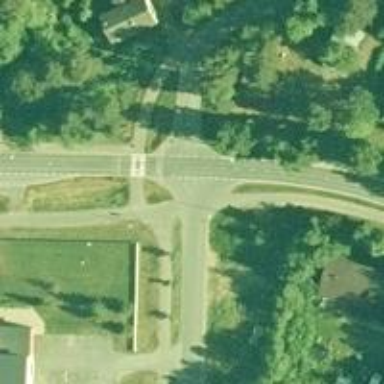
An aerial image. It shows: Asphalt cycleway.